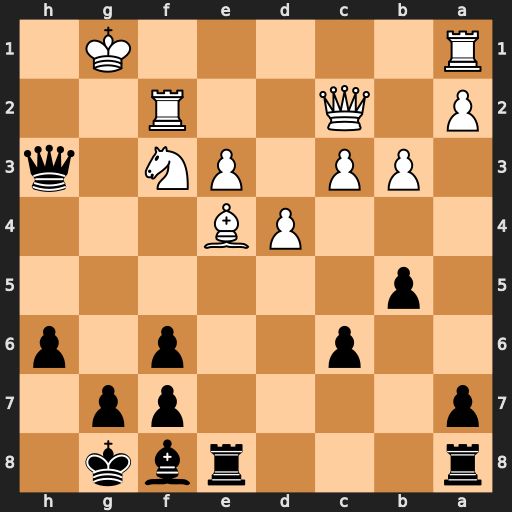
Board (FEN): r3rbk1/p4pp1/2p2p1p/1p6/3PB3/1PP1PN1q/P1Q2R2/R5K1
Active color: b
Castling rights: -
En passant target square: -
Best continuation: Qg4+ Rg2 Qxe4 Qxe4 Rxe4